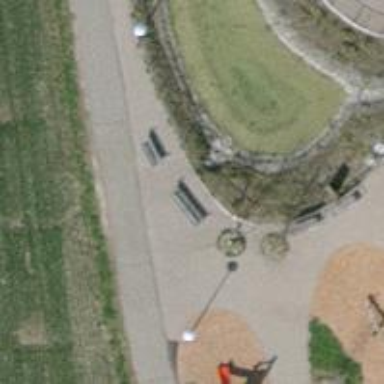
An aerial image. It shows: Brown bench in the vicinity.